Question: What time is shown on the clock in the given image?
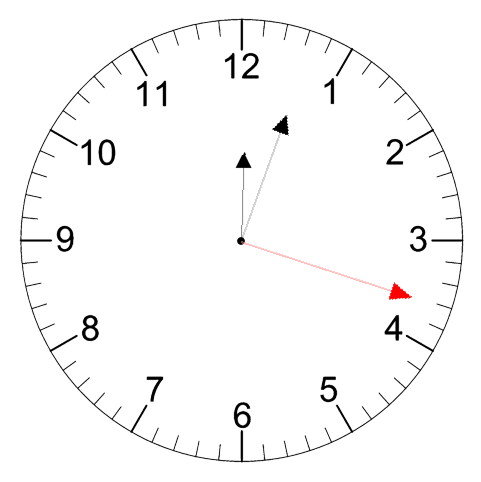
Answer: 12:03:18